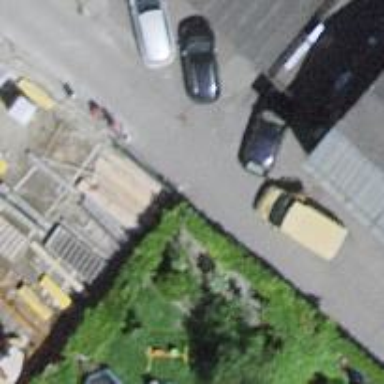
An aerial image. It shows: Asphalt road designated as living street.